Question: My screen has 4 tabs with tablelayout. When I ask SQLite for data the tab is choosen due to value.
When equals 1 or 2 there is now problem - the data is separated between tab1 and tab2 and is shown normally.
But when equals 3 or 4 the data is shown on ALL 4 tabs! And the data overlaps other data.
Here is the code:
'''
while (cursor2.moveToNext()) {
int id = cursor2.getInt(cursor2.getColumnIndex(LeaderBase.UID));
String name = cursor2.getString(cursor2.getColumnIndex(LeaderBase.USERNAME));
String money = String.valueOf(cursor2.getLong(cursor2.getColumnIndex(LeaderBase.USERMONEY)));
String speed = String.valueOf(cursor2.getLong(cursor2.getColumnIndex(LeaderBase.USERSPEED)));
String time = String.valueOf(cursor2.getLong(cursor2.getColumnIndex(LeaderBase.USERTIME)));
int ugt = (int)cursor2.getLong(cursor2.getColumnIndex(LeaderBase.UGAMETYPE));
TableRow row = null;
switch(ugt){
case 1:
row = (TableRow)inflater.inflate(R.layout.tablerow, tl1, false);
break;
case 2:
row = (TableRow)inflater.inflate(R.layout.tablerow, tl2, false);
break;
case 3:
row = (TableRow)inflater.inflate(R.layout.tablerow, tl3, false);
break;
case 4:
row = (TableRow)inflater.inflate(R.layout.tablerow, tl4, false);
break;
}
TextView tv1 = (TextView)row.findViewById(R.id.textView1);
TextView tv2 = (TextView)row.findViewById(R.id.textView2);
TextView tv3 = (TextView)row.findViewById(R.id.textView3);
TextView tv4 = (TextView)row.findViewById(R.id.textView4);
tv1.setText(name);
tv2.setText(money);
tv3.setText(time);
tv4.setText(speed);
switch(ugt){
case 1:
tl1.addView(row);
break;
case 2:
tl2.addView(row);
break;
case 3:
tl3.addView(row);
break;
case 4:
tl4.addView(row);
break;
}
}
'''
Here is a screenshot.

Thanks for answers!
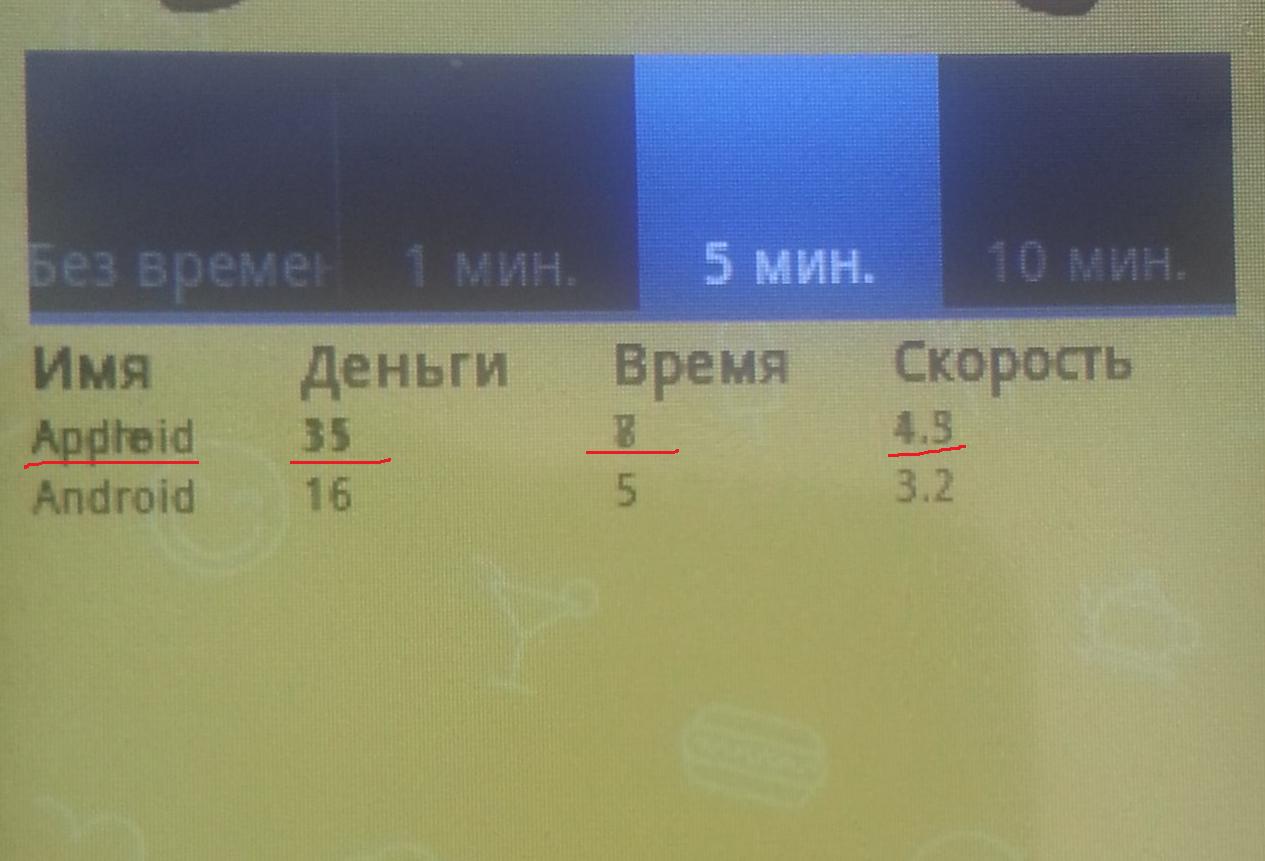
Answer: I found the solution. I have selected tab content like this:
'''
TabHost.TabSpec spec1 = tabs.newTabSpec("tag1");
spec1.setContent(R.id.tab1);
spec1.setIndicator("Bez vremeni");
tabs.addTab(spec1);
'''
But tab1 was inside ScrollView1. So I changed all the strings
'''
spec1.setContent(R.id.tab1);
'''
to
'''
spec1.setContent(R.id.ScrollView1);
'''